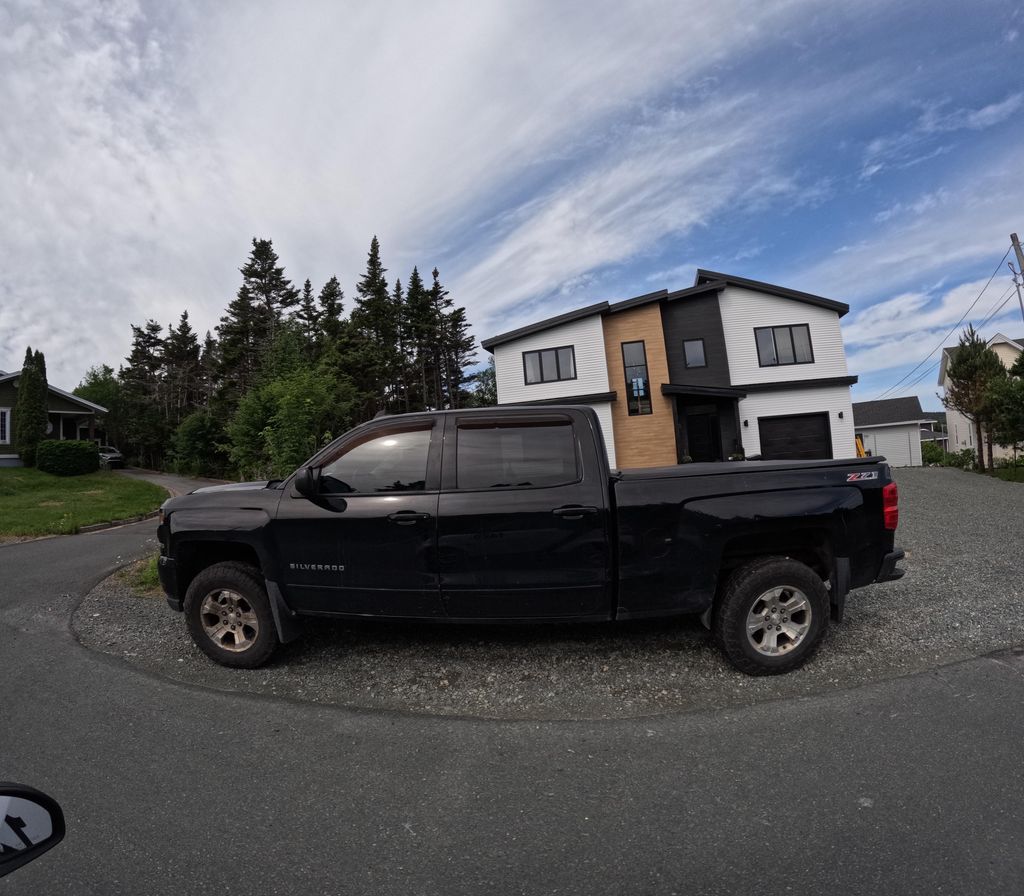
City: st_johns